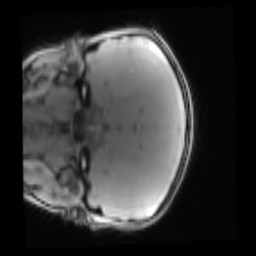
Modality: PDw
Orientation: coronal
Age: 12
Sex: male
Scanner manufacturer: siemens
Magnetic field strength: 3 T
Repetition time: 0.25 s
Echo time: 0.00103 s